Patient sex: M
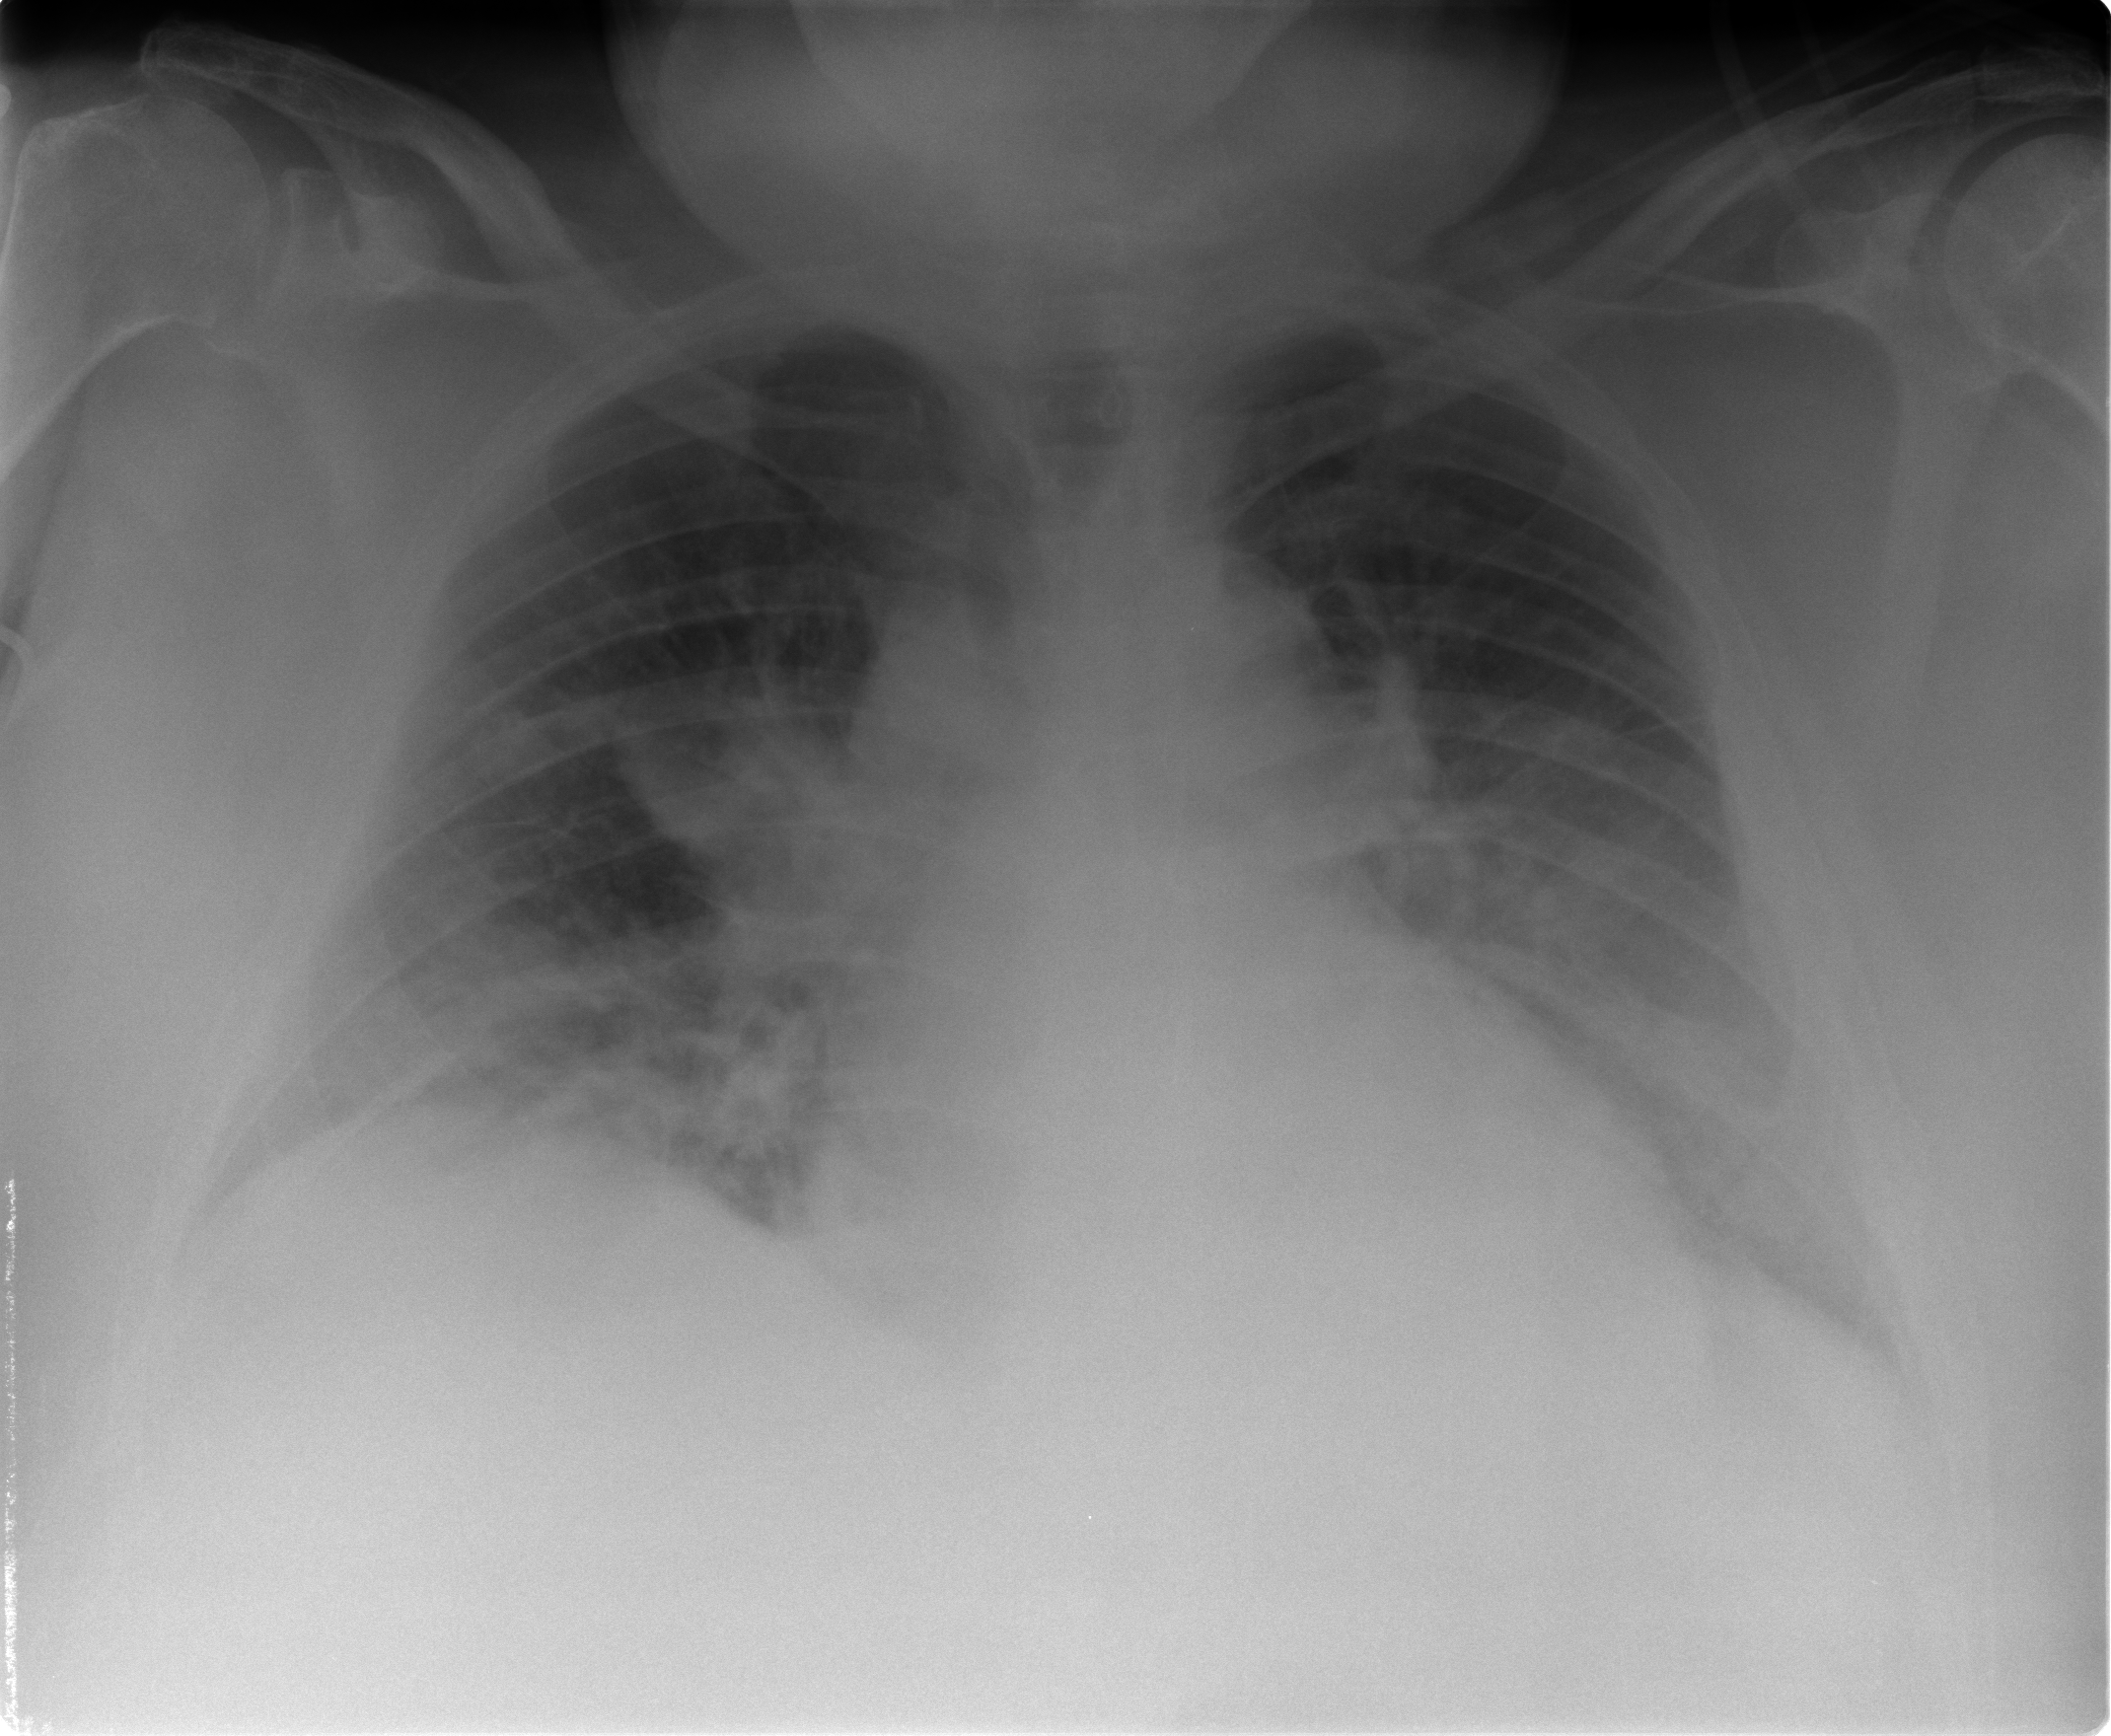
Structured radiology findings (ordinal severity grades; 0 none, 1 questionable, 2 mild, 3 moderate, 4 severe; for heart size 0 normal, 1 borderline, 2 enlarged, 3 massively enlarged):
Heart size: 0
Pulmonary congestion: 2
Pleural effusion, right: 2
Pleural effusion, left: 2
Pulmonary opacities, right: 2
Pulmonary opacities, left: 2
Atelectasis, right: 3
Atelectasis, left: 3